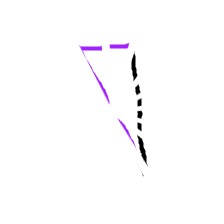
Shape: triangle